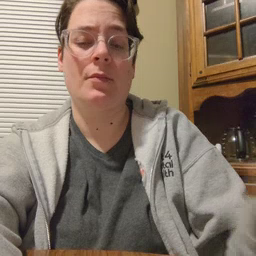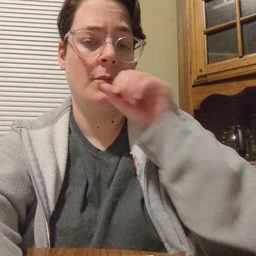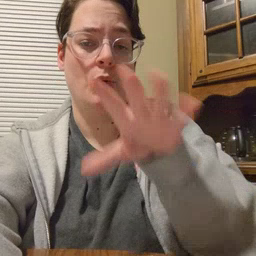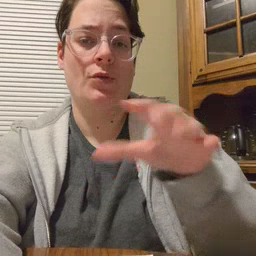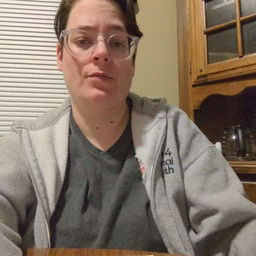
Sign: blow